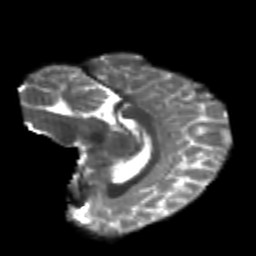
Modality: T2w
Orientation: sagittal
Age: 20
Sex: female
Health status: healthy
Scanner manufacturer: philips
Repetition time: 7.386 s
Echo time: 0.08599 s